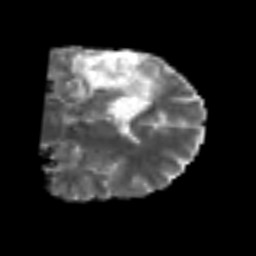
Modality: MD
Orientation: coronal
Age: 50
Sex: male
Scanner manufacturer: siemens
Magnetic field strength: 3 T
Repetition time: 6.1 s
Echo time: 0.101 s